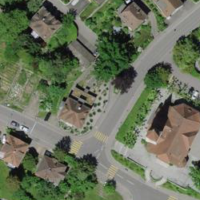
EUNIS habitat code: 54
Species observed at this site:
Taxus baccata